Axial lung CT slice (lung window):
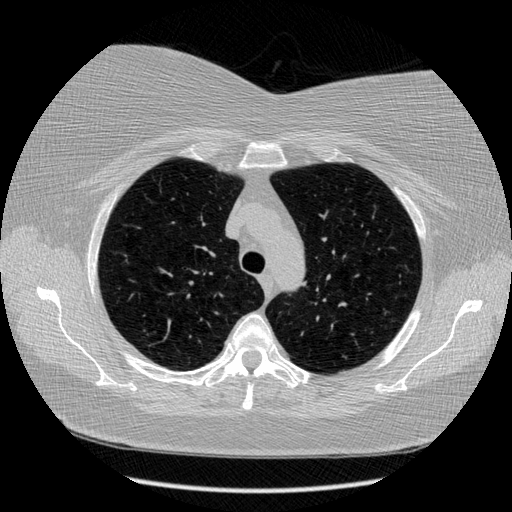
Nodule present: no